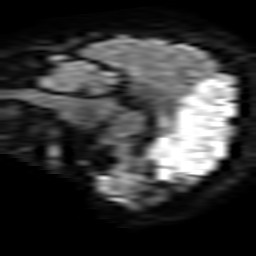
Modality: TRACE
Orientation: sagittal
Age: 55
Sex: female
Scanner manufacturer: philips
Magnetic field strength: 3 T
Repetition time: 4.063 s
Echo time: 0.05933 s